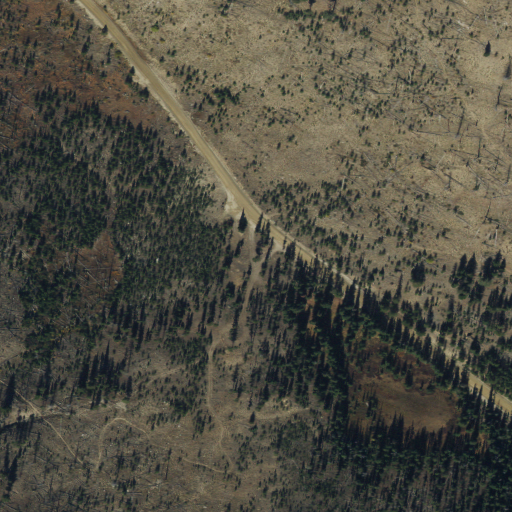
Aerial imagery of mountain in Idaho named Cape Horn Summit containing shrub and evergreen forest